Field crop: maize
Growth stage: 2
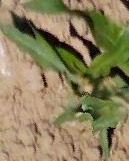
Species: maize